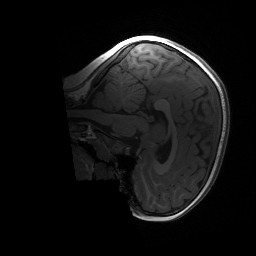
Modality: T1w
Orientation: sagittal
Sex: female
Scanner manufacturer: siemens
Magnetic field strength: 3 T
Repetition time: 1.9 s
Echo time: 0.00243 s